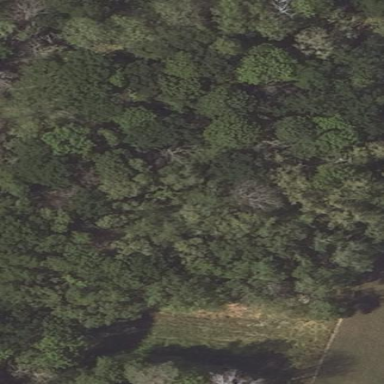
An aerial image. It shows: Forest area.